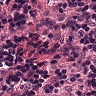
Metastatic tissue present: no